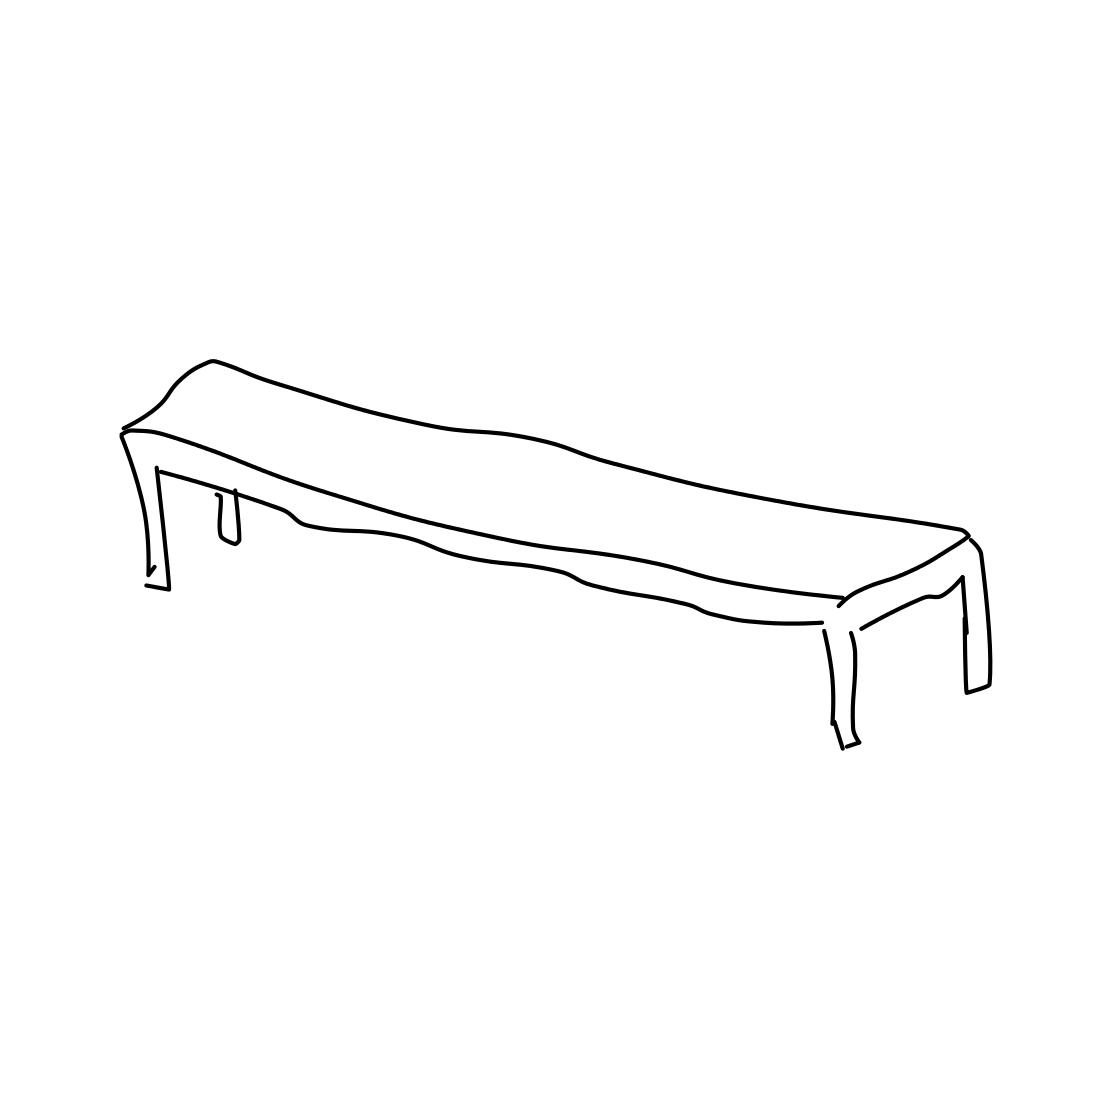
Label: bench